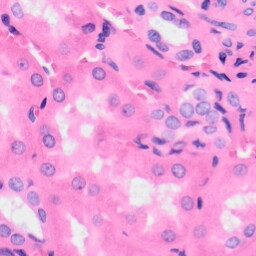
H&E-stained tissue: Kidney